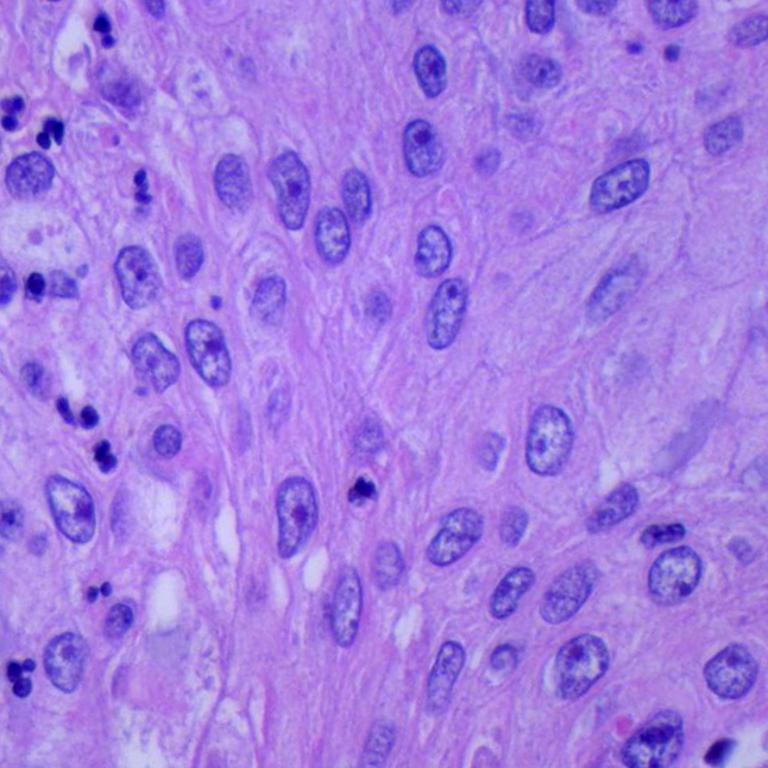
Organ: lung
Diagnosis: squamous carcinomas